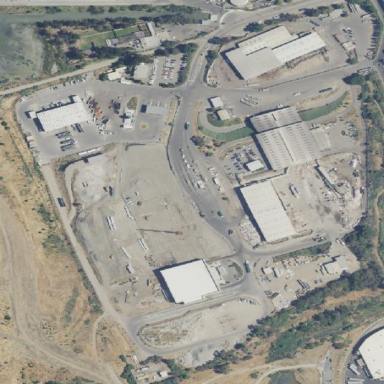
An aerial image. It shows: Industrial area designated for recycling.